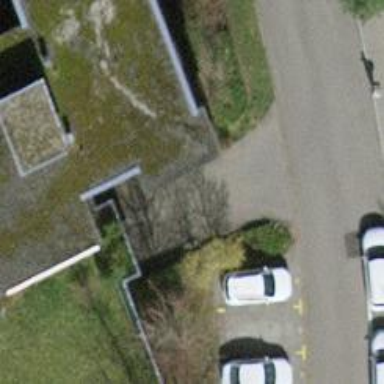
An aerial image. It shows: Parking area.